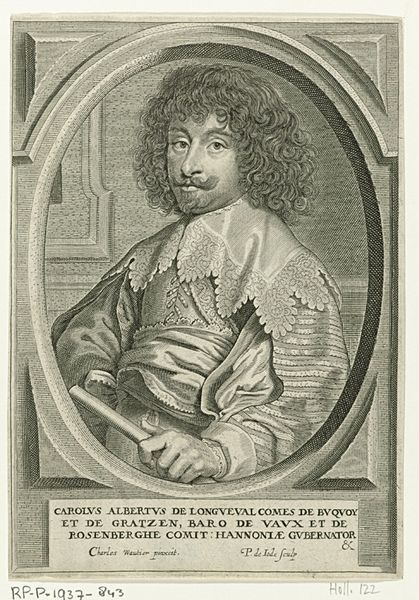
Titel: Portret van Karel Albert de Longueval
Künstler: Pieter de (II) Jode
Standort: Amsterdam
Institution: Rijksmuseum
Schlagwörter: hands, king, white, black, collar, face, gray, hair, lace, nose, portrait, picture, hand, man, head, german, eyes, male, noble, sash, scroll, drawing, black and white, frame, oval, mouth, beard, french, curls, curl, letter, person, royal, clothes, engraving, circle, eye, finger, fingers, lips, long hair, gentleman, rich, stick, round, goatee, latin, elaborate, text, bangs, mustache, moustache, words, framed, blac, curly hair, brows, curly, curvy, parchment, albert, drawn, de, carolus, albertus, carolvs, sibil, oval frame, albertvs, de longveval, comes, rp-p, traingles, cirl, curkl, curk, 1937, cumberbun, jair, nuckle, longveval